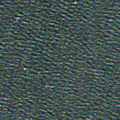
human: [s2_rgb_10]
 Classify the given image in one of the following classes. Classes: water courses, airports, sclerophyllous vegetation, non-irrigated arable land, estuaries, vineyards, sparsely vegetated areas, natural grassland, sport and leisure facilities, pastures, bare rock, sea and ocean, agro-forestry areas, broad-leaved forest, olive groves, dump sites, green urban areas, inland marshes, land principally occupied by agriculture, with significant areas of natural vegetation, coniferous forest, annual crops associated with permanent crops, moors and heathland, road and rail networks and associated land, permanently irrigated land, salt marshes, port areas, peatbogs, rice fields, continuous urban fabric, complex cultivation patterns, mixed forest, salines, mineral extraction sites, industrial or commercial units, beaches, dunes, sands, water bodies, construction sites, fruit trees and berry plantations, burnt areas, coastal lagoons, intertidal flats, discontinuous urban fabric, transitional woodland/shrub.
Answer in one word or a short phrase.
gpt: sea and ocean